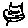
Label: cat